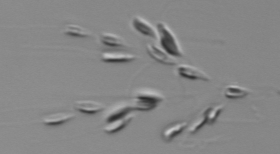
Label: Dinobryon